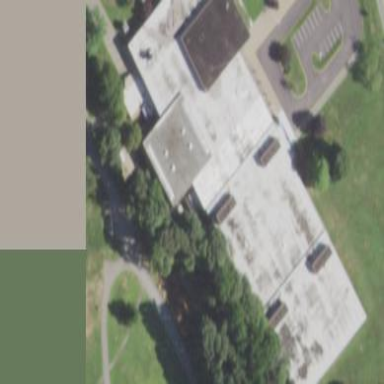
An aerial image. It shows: School building.